Question: How to communicate between my two web projects.
1) Firstly; You should look below pic which has got ddlCustomer(Dropdownlist) i will select a Customer.
2) i have a iframe which has a page i Want to write this customer to add this textbox...

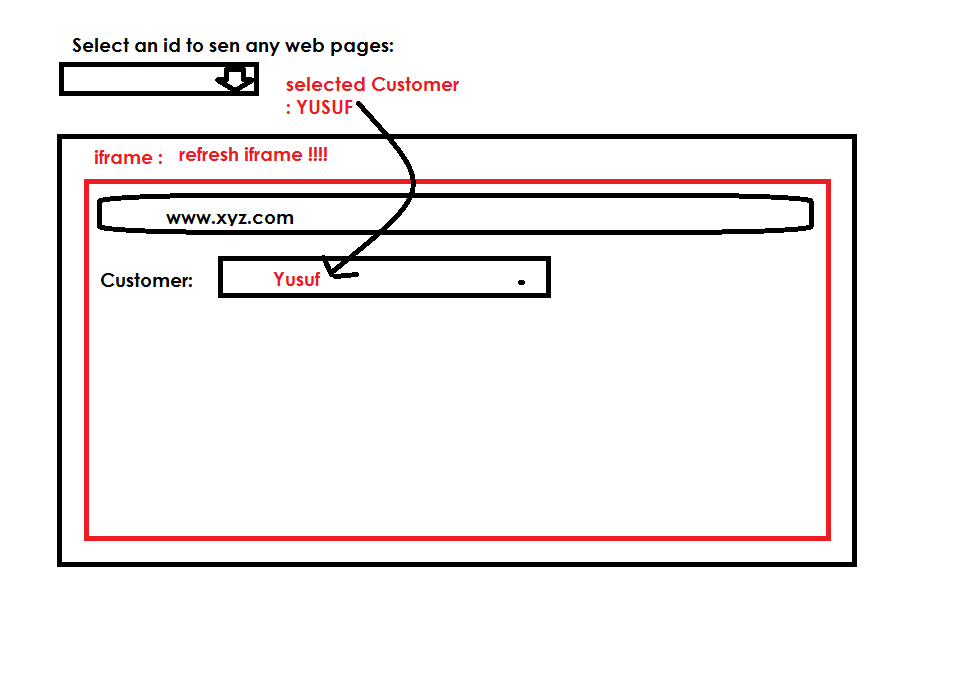
Answer: You can't do that with the server side controls.
Only by javascript code to refresh the iframe.